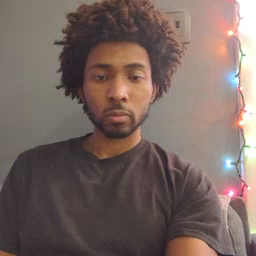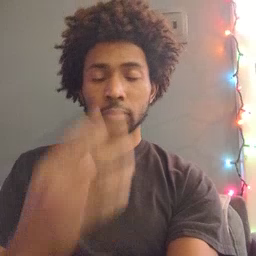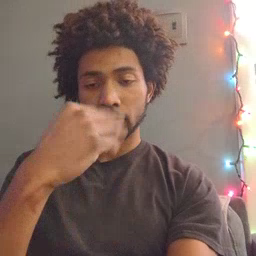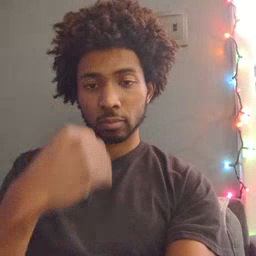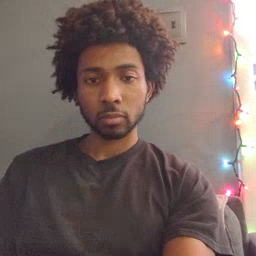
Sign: sleepy